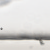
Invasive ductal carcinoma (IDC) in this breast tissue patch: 0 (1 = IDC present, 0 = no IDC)